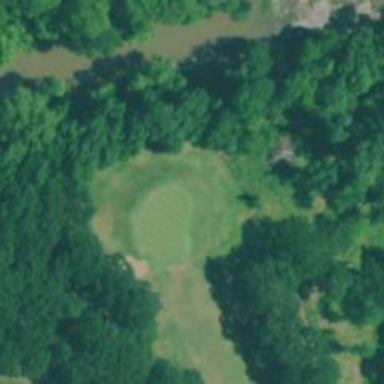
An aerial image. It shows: View of golf hole.